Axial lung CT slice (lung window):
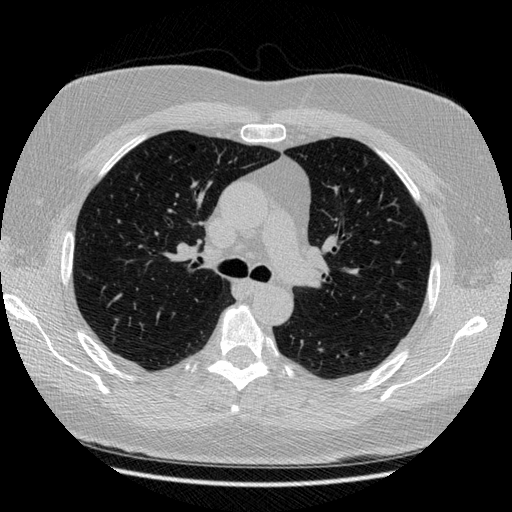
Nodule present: no